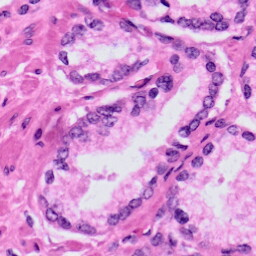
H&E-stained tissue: Prostate